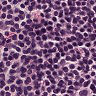
Metastatic tissue present: no